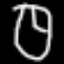
Label: clock